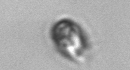
Label: Balanion